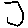
Label: hexagon